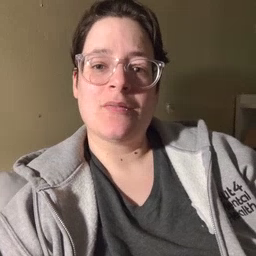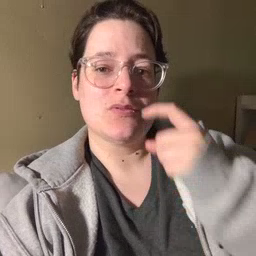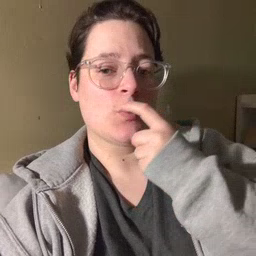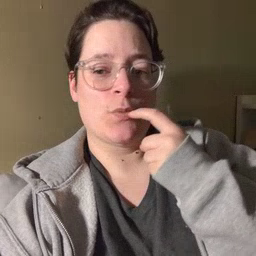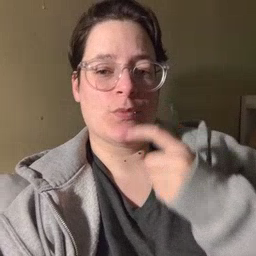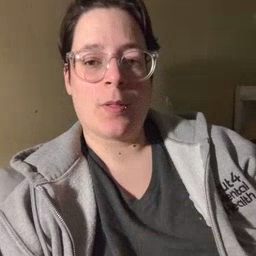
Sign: tooth